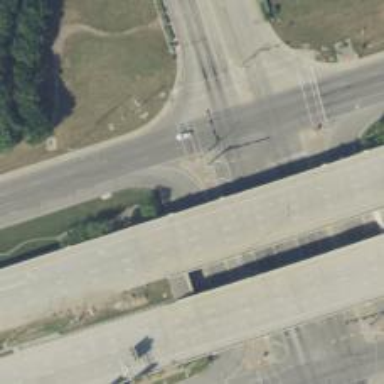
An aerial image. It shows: Asphalt road with secondary link designation.